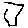
Label: hexagon